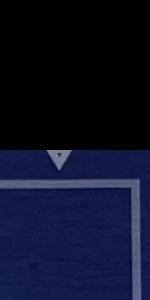
Label: Empty